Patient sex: M
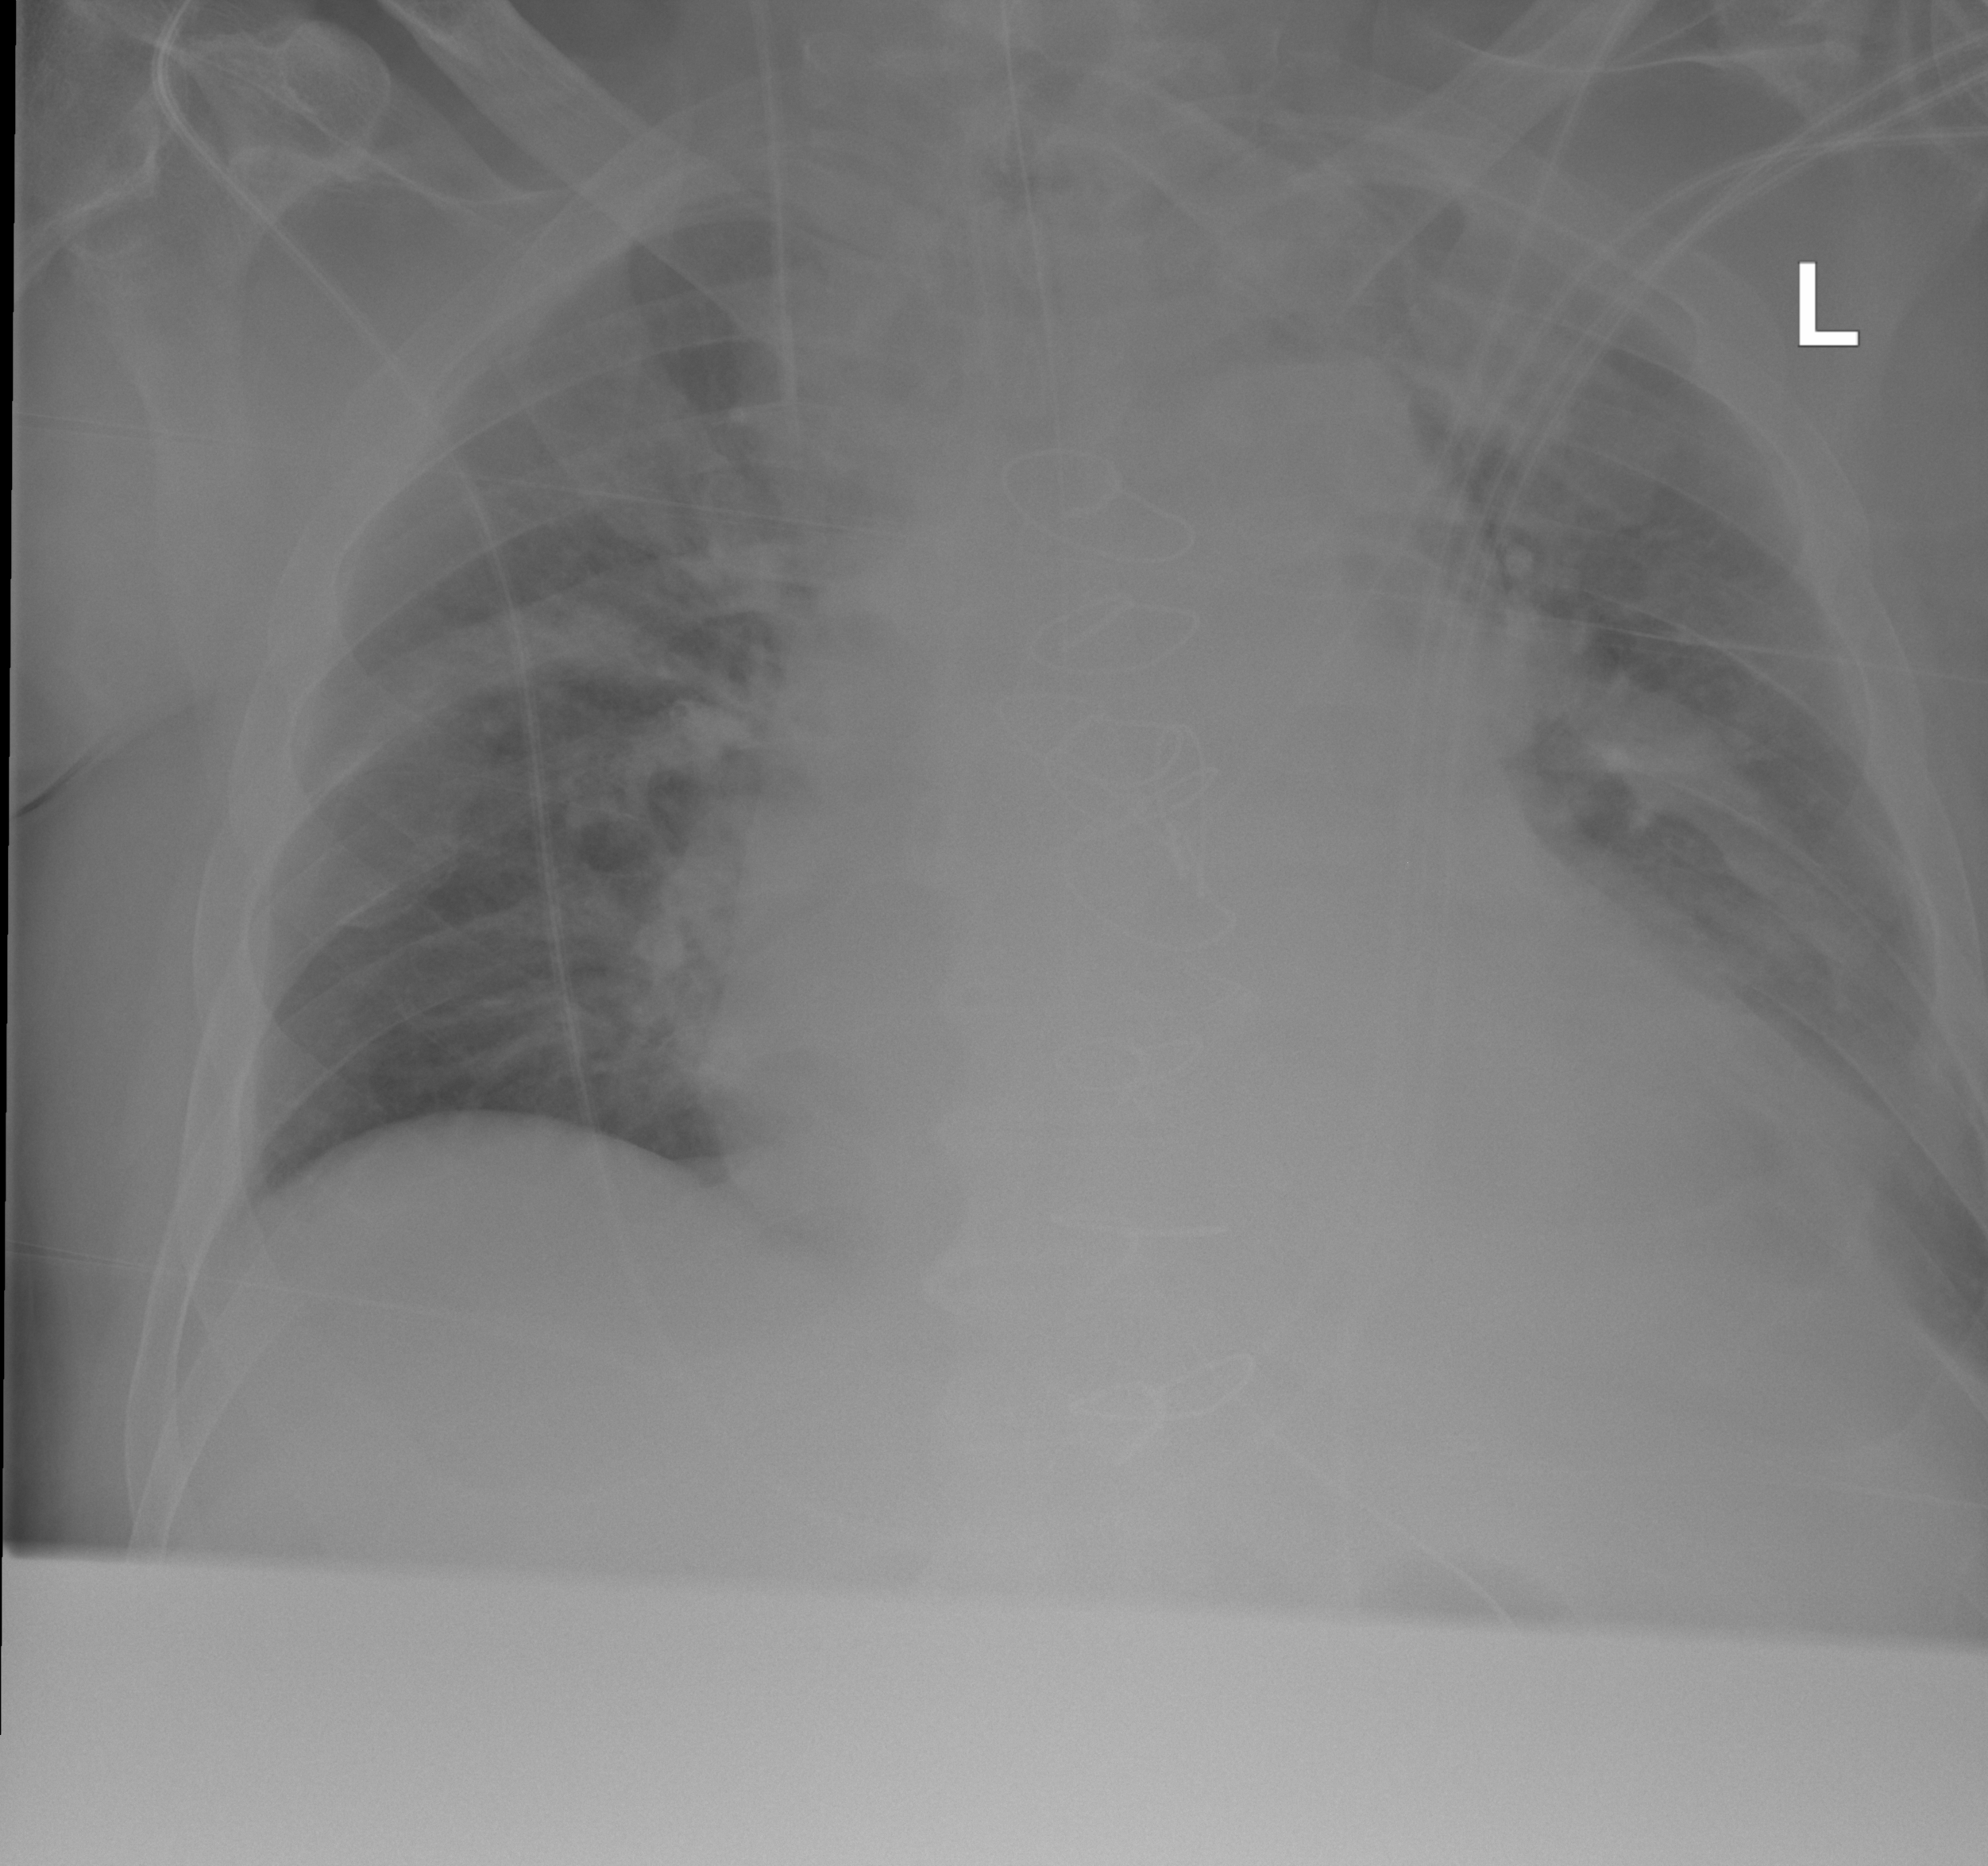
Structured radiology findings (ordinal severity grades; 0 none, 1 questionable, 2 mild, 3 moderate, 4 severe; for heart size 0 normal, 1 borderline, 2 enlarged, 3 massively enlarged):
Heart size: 2
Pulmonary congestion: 2
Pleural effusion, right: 0
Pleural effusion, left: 2
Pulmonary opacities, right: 0
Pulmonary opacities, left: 0
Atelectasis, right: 0
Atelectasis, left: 2